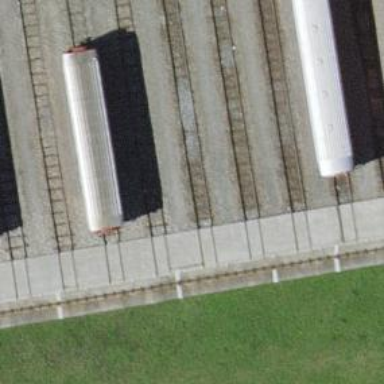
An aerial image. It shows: Single narrow-gauge railway track in service yard.